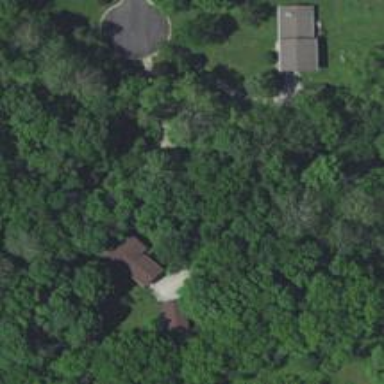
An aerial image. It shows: Driveway.